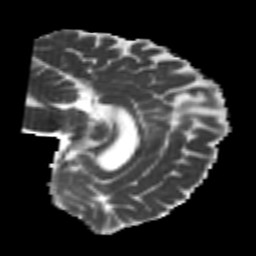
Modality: MD
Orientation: sagittal
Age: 26
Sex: male
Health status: healthy
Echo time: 0.074 s